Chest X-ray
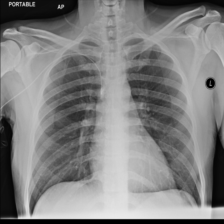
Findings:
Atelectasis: negative
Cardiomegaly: negative
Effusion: negative
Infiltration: negative
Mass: negative
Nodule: negative
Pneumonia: negative
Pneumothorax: negative
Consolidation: negative
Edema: negative
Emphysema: negative
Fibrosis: negative
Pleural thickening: negative
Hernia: negative